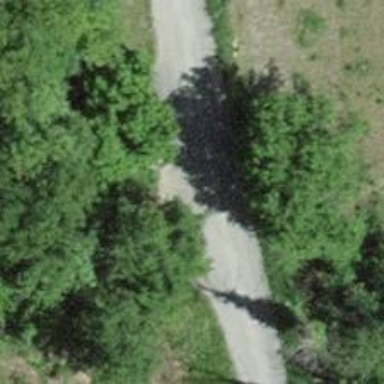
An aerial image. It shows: Unclassified road.